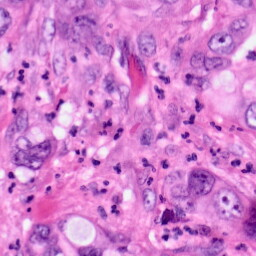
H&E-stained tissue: Pancreatic